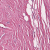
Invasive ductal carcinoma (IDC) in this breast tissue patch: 1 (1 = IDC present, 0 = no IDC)